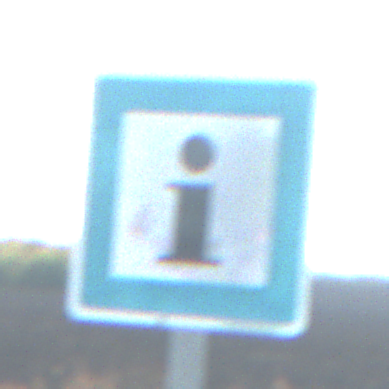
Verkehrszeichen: Informationsstelle
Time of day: MorningAfternoon
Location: Outdoor (Nature)
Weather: Clear
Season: Autumn
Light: Natural